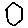
Label: hexagon